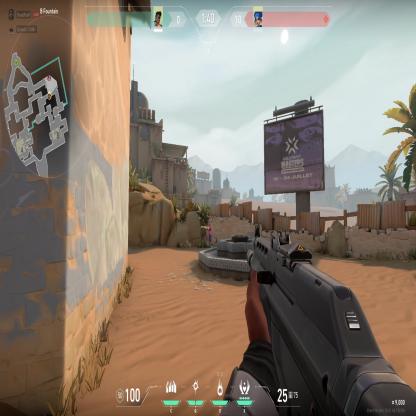
Label: enemy